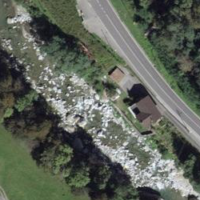
EUNIS habitat code: 15
Species observed at this site:
Impatiens balfourii